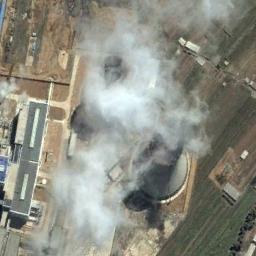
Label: thermal_power_station